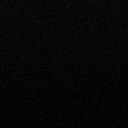
Screen state: off